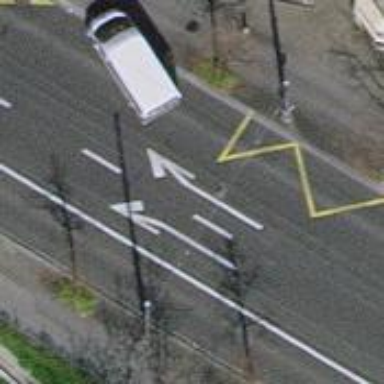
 and there is cycle track on the left side."